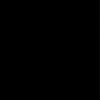
Label: dusty